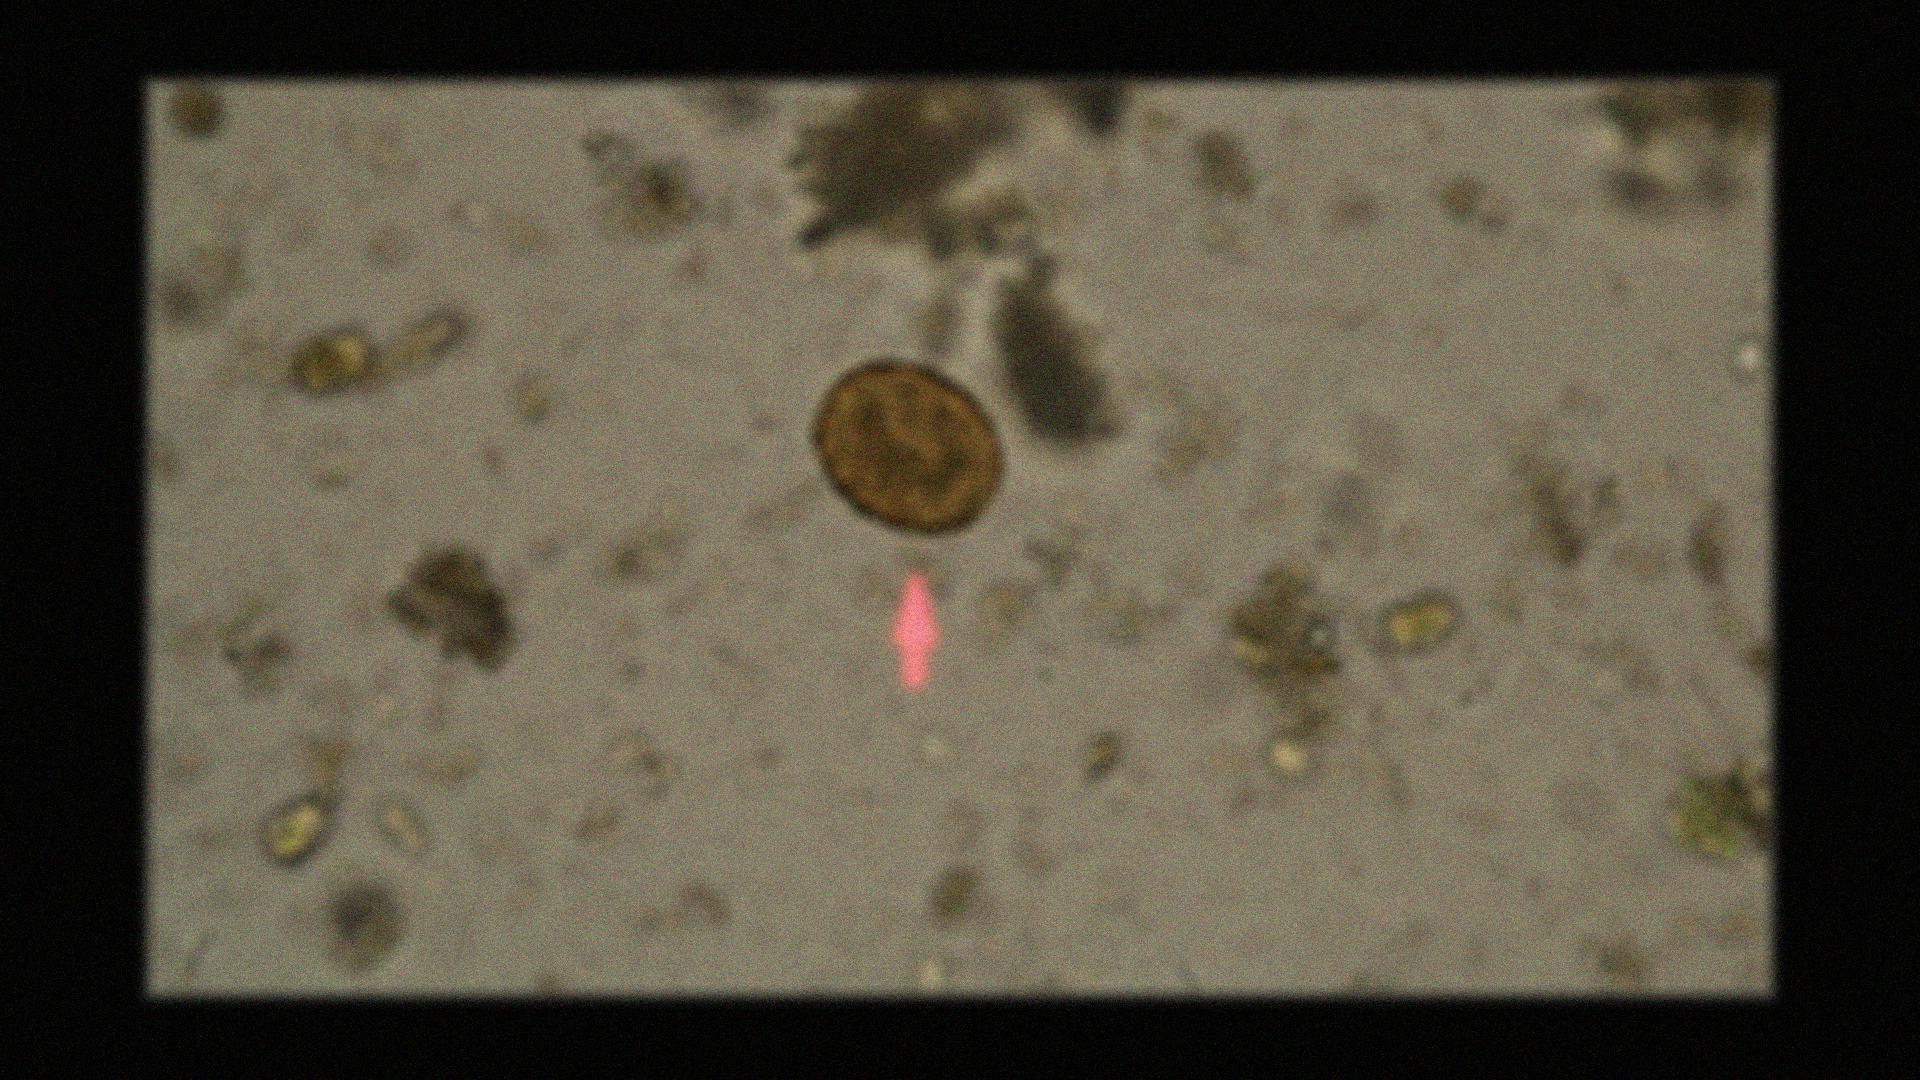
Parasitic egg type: Ascaris lumbricoides